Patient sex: F
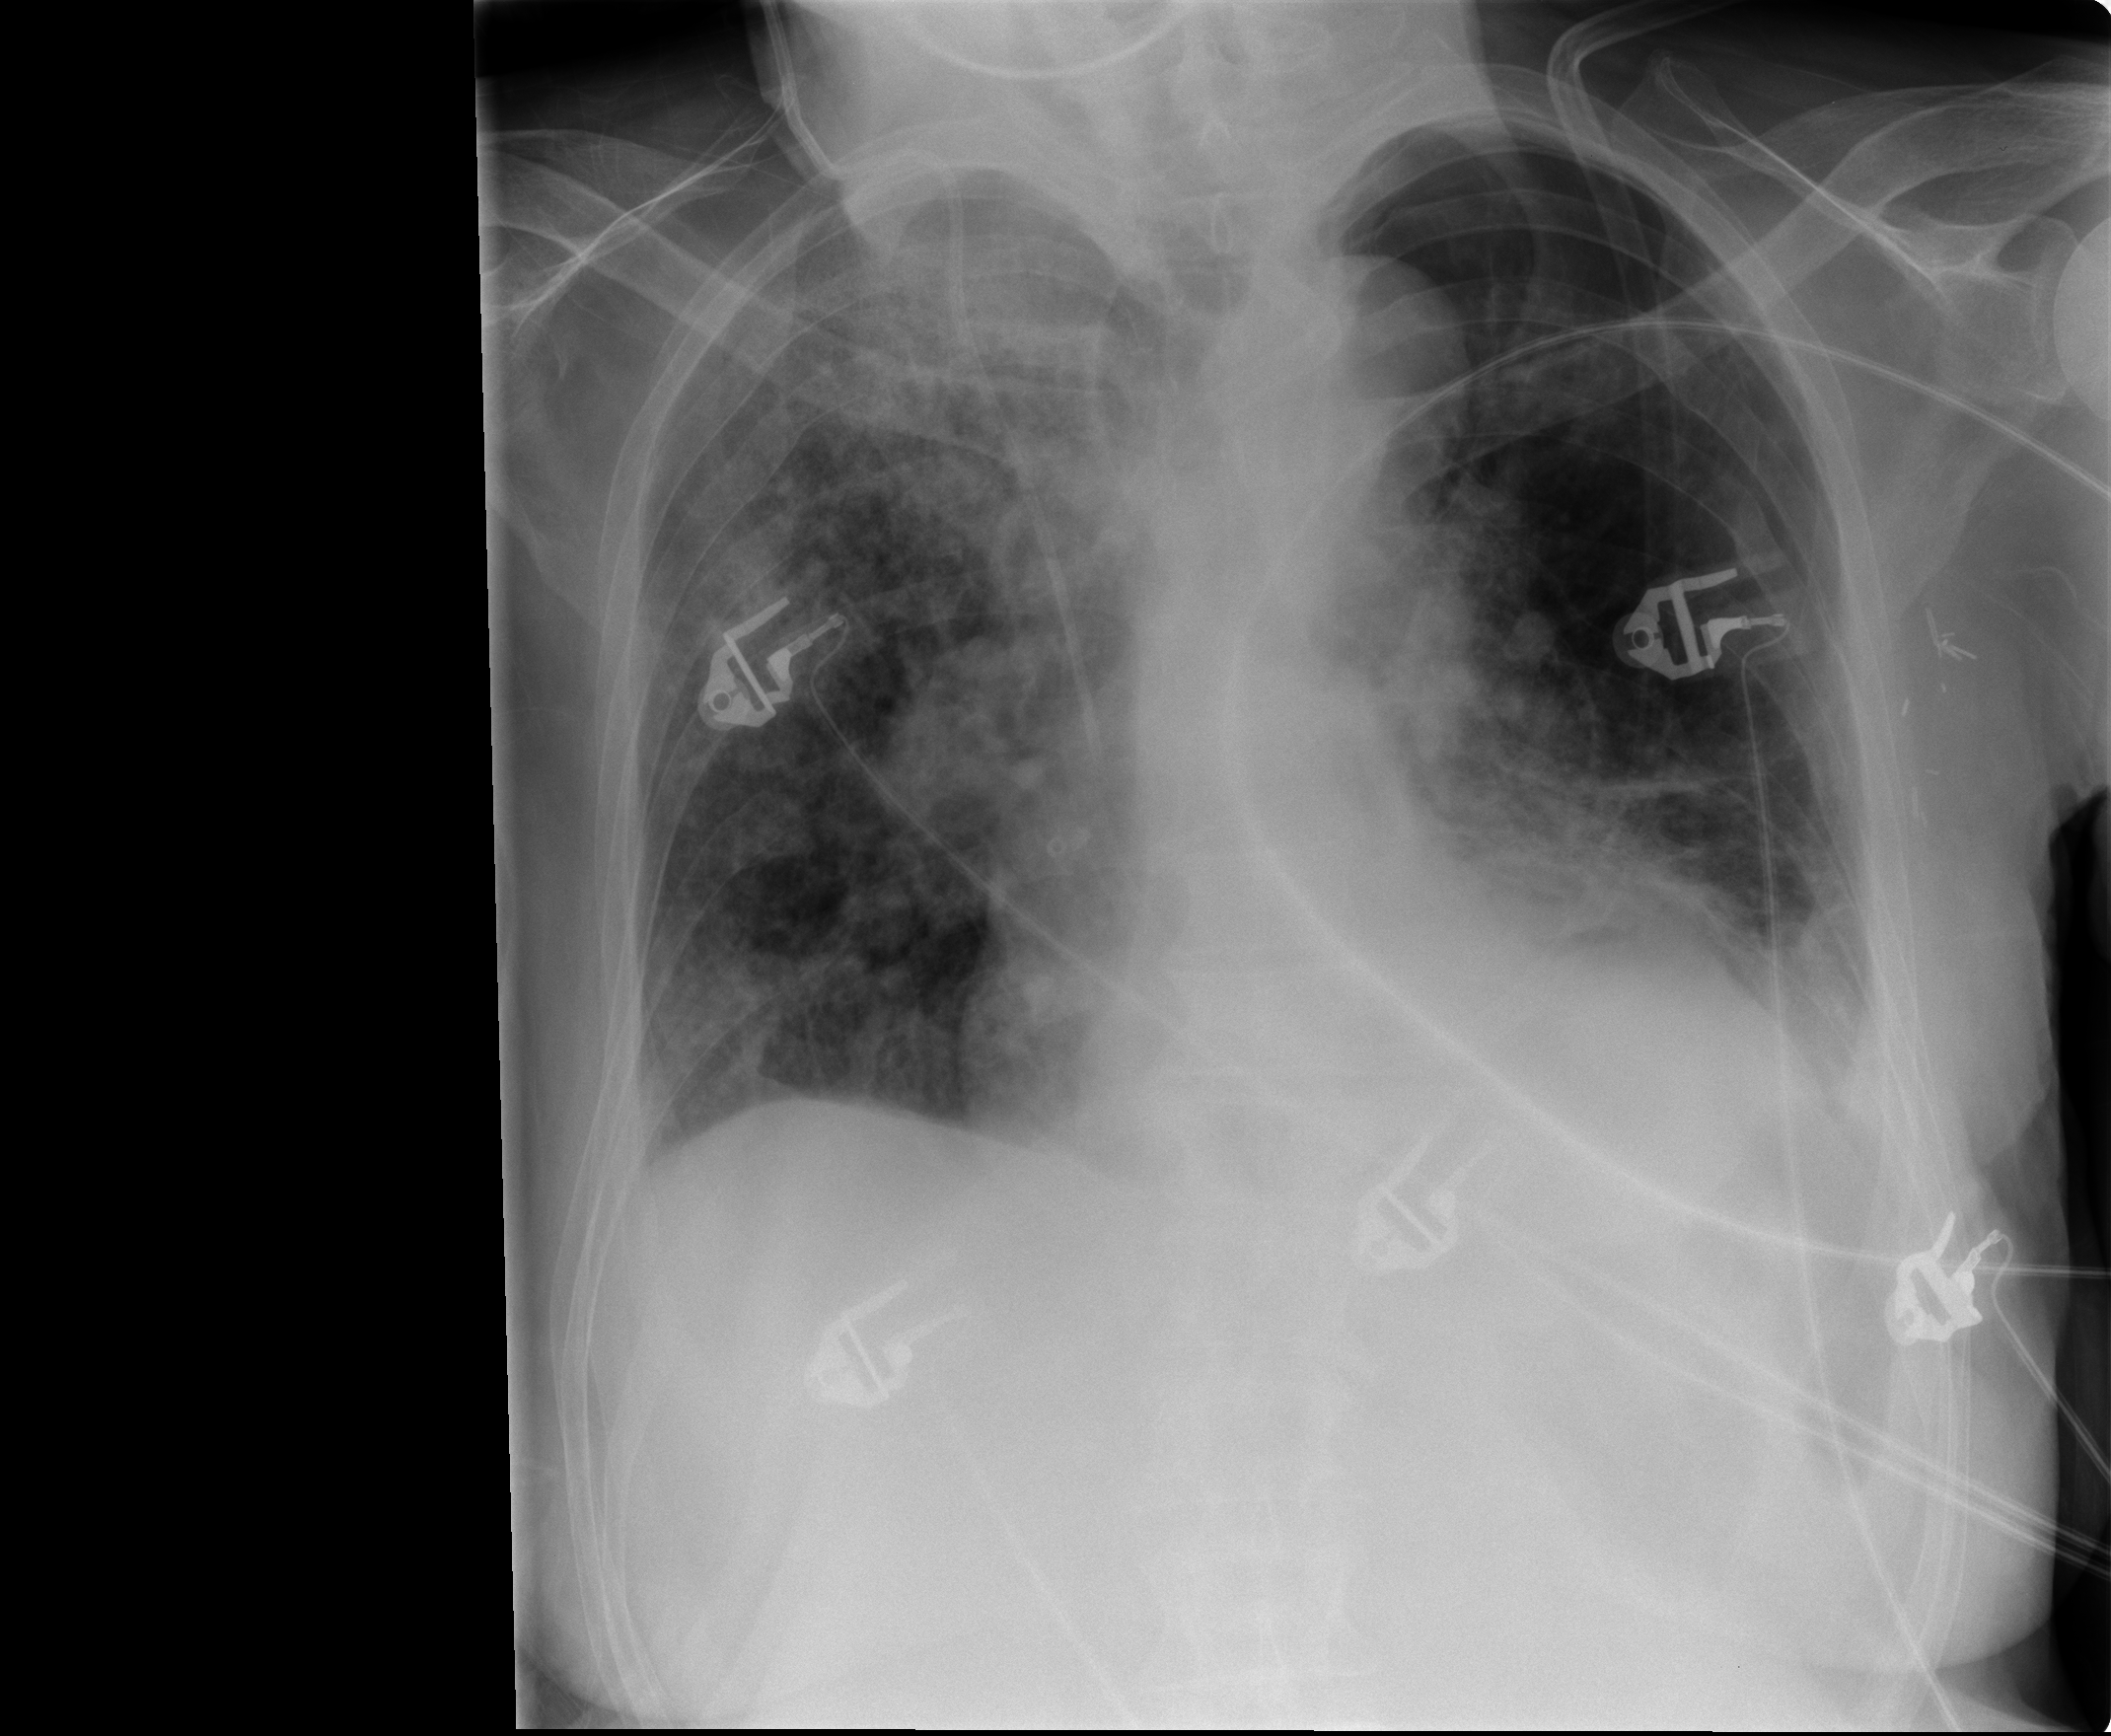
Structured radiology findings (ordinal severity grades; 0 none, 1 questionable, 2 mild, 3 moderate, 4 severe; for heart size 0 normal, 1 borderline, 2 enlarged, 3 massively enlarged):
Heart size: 2
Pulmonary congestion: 0
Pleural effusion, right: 0
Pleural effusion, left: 1
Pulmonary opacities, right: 4
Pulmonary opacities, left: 0
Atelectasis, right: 0
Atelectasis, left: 2